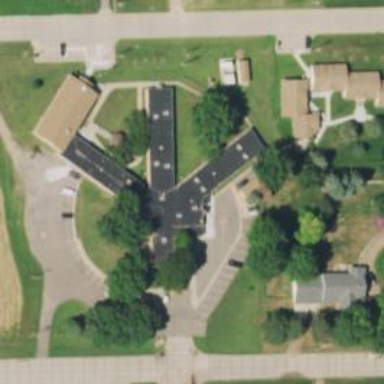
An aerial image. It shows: Nursing home.